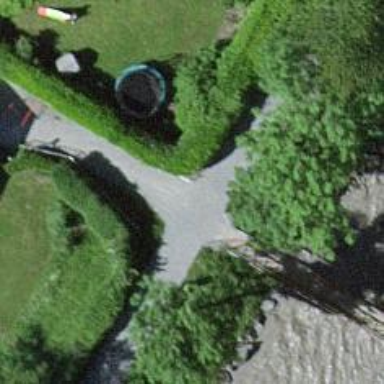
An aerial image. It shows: Path on bridge.